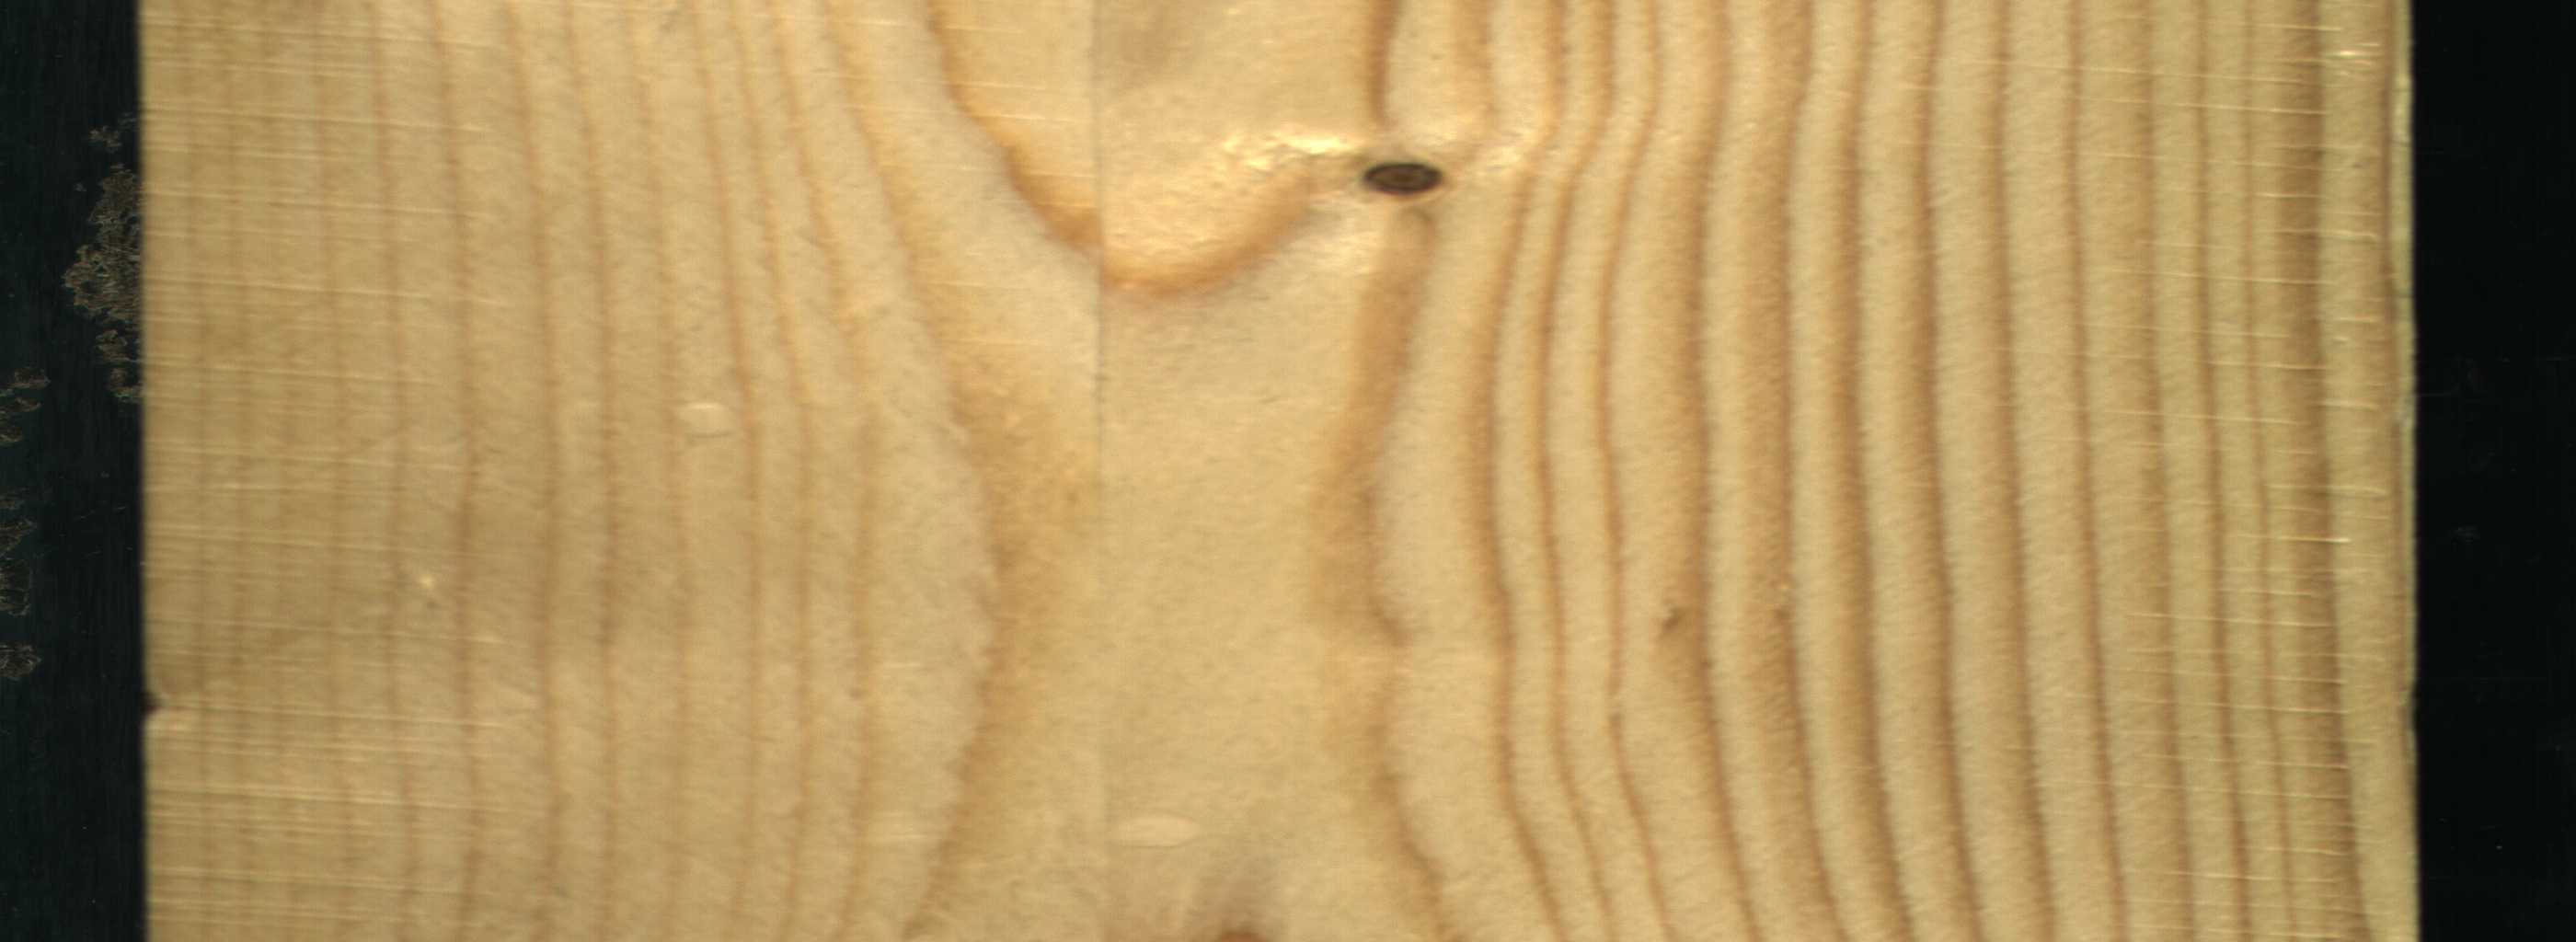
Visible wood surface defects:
Live_Knot